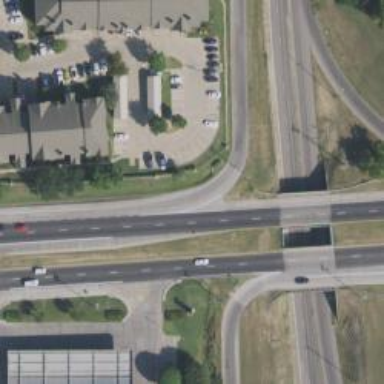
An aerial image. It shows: Primary link highway.